Field crop: tomato
Growth stage: 1
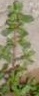
Species: portulaca